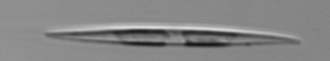
Label: pennate_Pseudo-nitzschia